Field crop: maize
Growth stage: 2
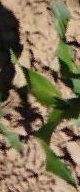
Species: maize